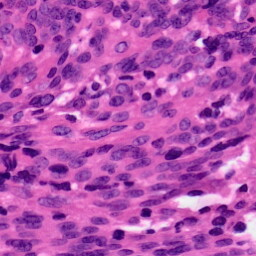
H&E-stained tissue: Ovarian